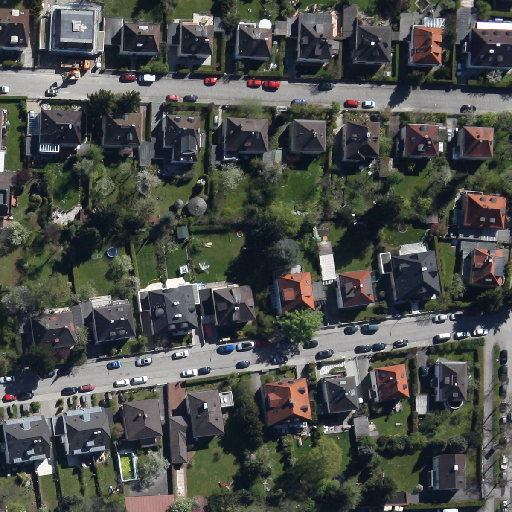
Referring expression: car